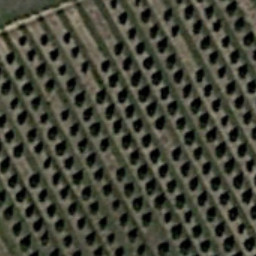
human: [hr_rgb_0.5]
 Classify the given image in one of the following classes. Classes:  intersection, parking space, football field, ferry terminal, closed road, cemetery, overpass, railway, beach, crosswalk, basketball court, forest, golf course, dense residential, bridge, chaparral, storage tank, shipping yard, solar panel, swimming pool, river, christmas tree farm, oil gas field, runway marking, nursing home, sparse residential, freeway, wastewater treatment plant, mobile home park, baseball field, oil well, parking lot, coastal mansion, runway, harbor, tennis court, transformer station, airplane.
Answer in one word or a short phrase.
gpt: christmas tree farm